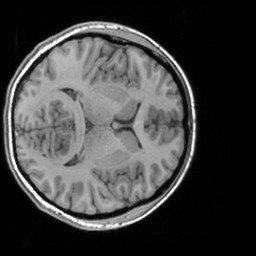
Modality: T1w
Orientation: axial
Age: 24
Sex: female
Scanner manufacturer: siemens
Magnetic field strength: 3 T
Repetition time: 1.63 s
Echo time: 0.00311 s